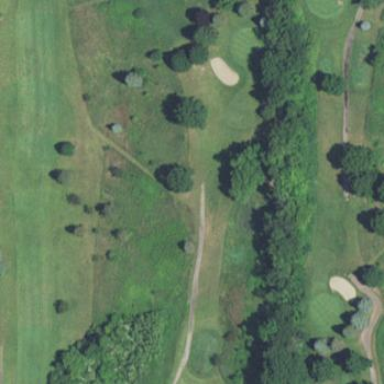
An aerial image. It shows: Rough area in golf course.